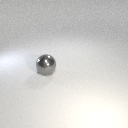
large gray metal sphere